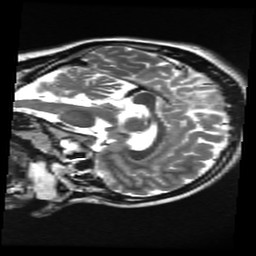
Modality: T2w
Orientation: sagittal
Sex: female
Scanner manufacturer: ge
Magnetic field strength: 3 T
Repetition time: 5 s
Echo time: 0.1015 s